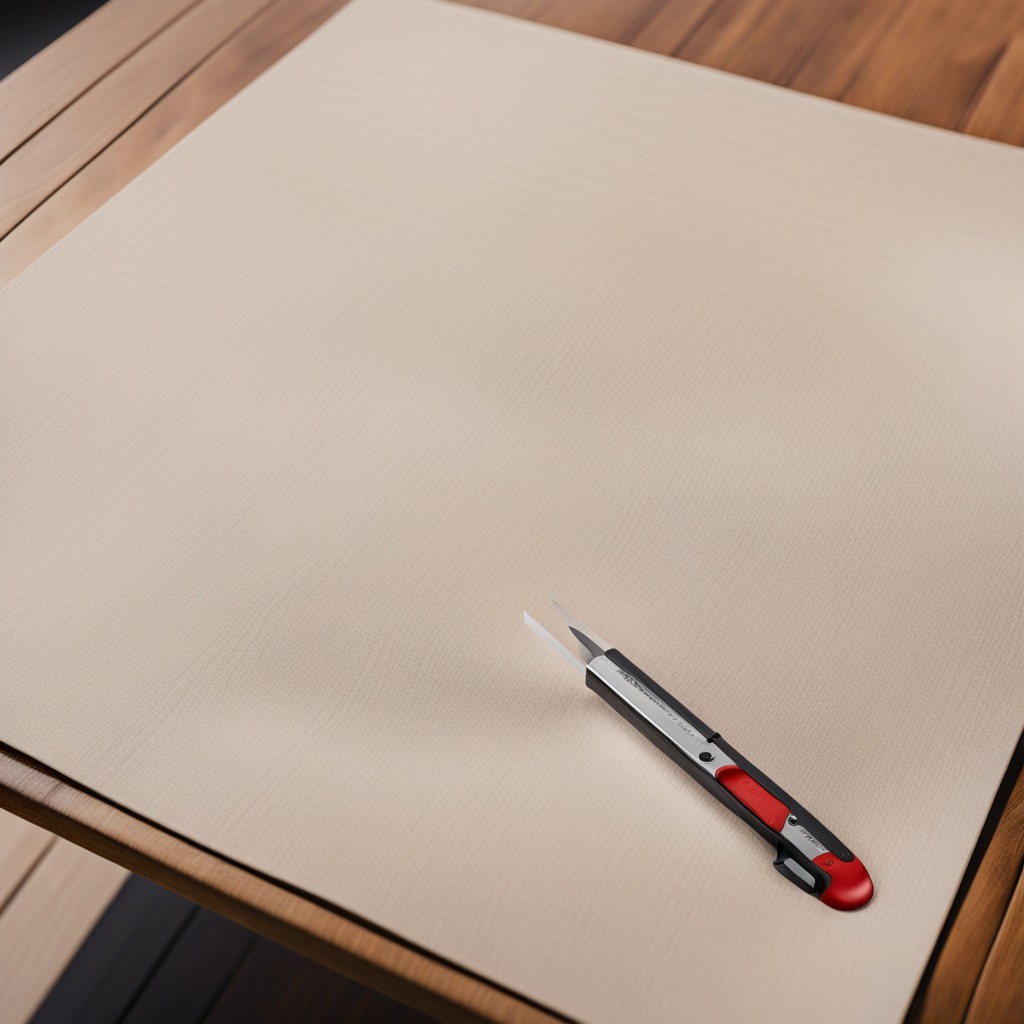
A utility knife is lying on the wooden table.